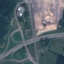
Land use / land cover: Highway